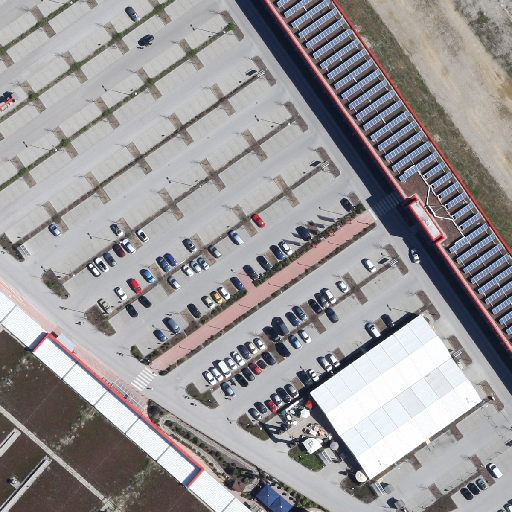
Referring expression: van